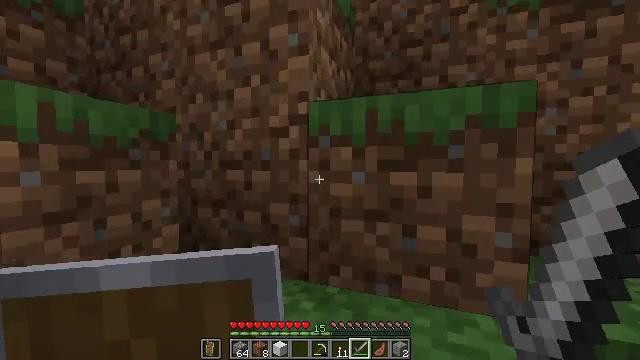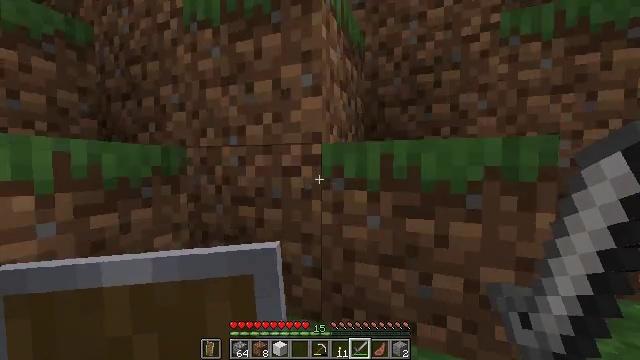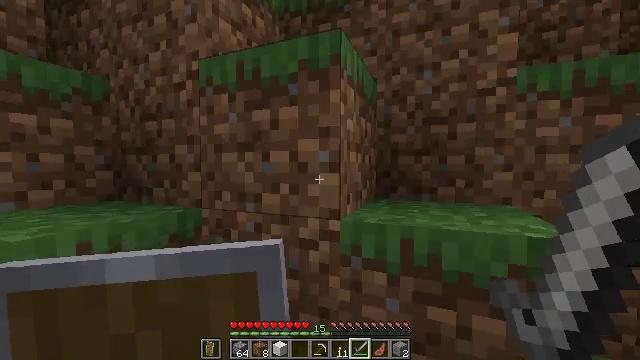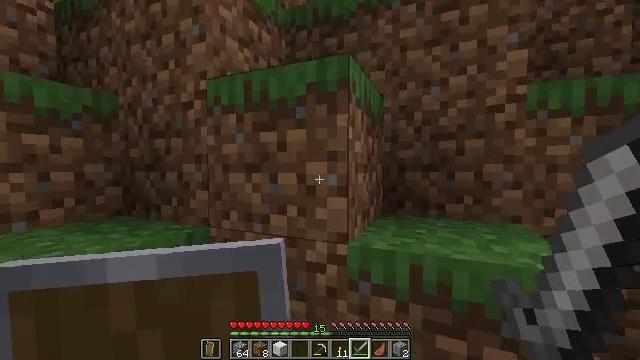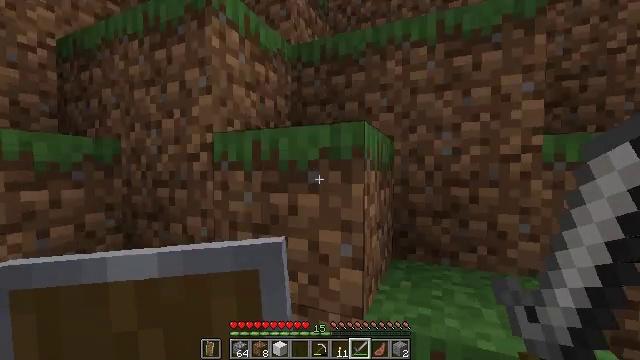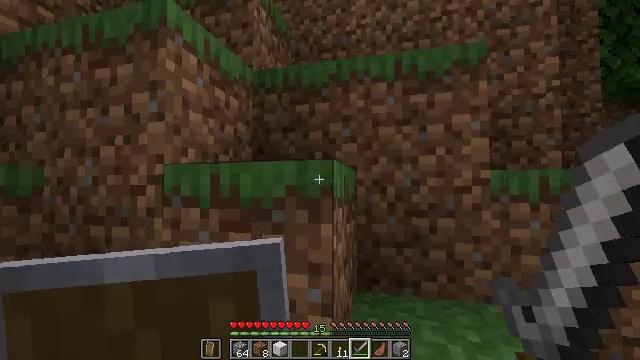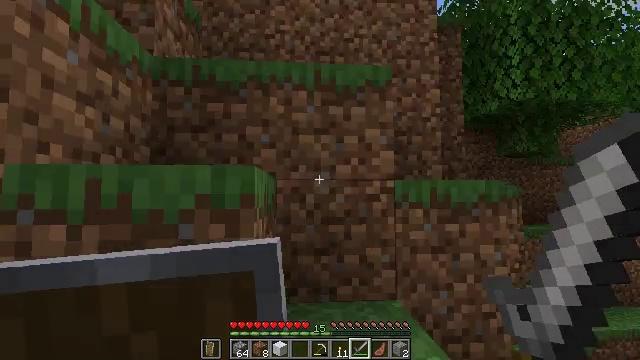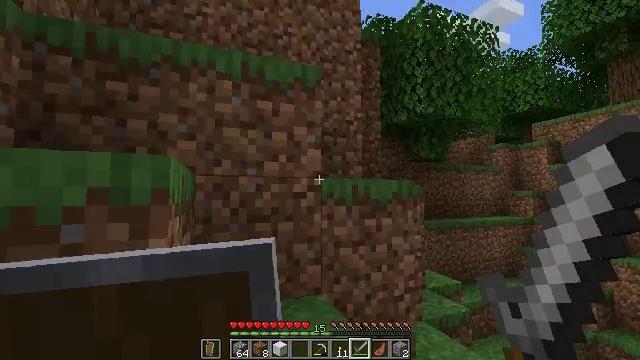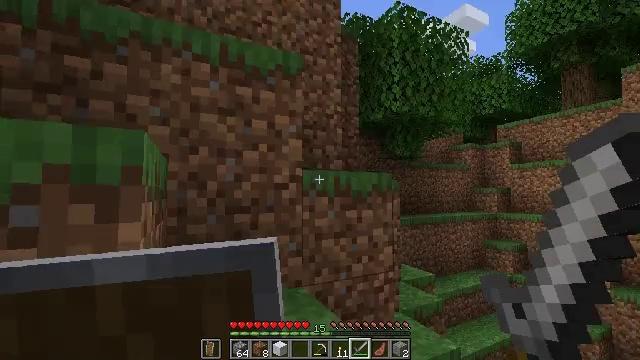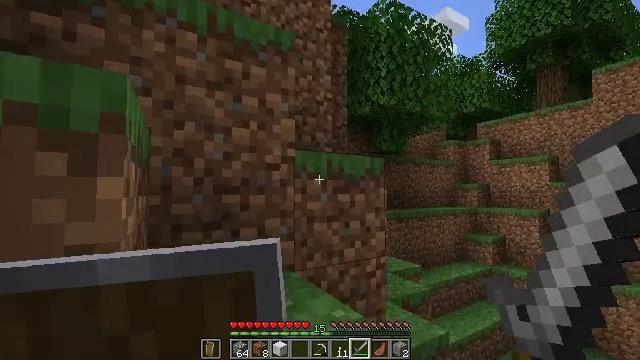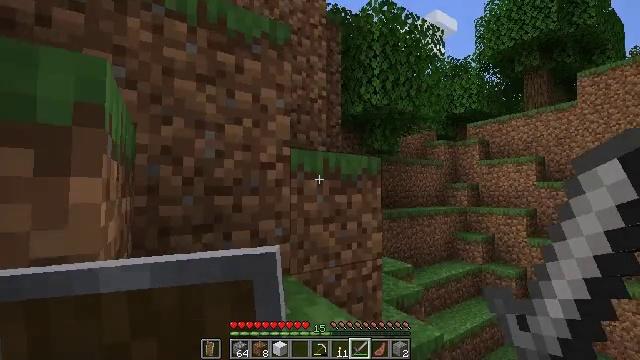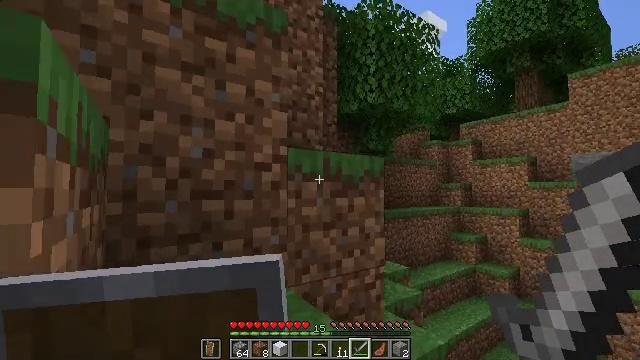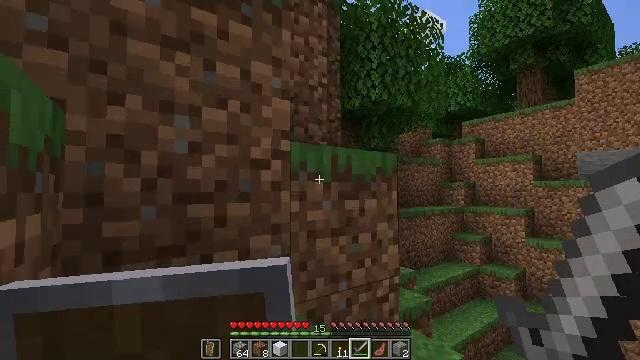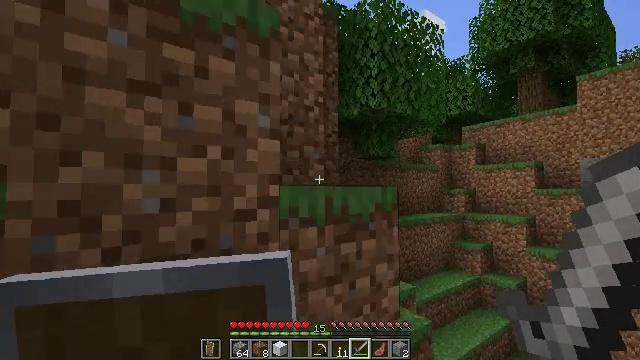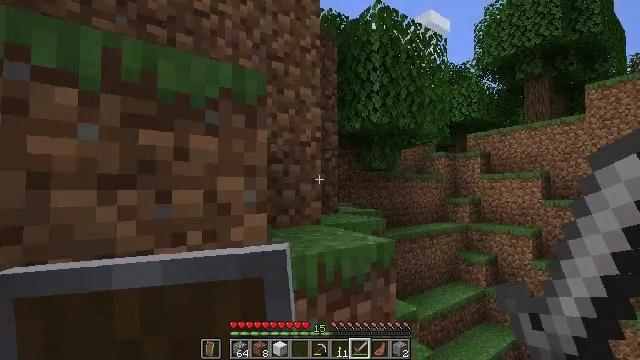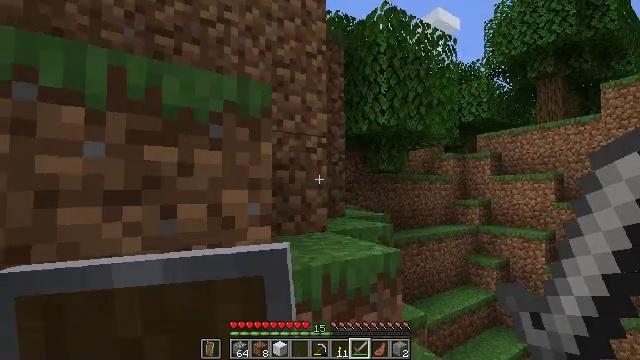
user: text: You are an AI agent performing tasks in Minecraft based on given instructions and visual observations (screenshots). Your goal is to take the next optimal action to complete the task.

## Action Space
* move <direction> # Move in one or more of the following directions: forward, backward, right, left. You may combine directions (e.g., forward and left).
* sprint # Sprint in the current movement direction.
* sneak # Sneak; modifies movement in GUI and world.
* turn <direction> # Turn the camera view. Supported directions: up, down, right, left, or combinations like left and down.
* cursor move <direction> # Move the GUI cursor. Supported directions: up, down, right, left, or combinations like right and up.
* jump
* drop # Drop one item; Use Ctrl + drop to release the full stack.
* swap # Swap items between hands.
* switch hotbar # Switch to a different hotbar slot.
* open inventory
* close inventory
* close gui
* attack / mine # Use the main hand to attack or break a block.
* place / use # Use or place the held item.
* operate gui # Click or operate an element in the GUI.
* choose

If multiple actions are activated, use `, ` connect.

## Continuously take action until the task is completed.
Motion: motion action
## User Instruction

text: Catch and kill the tropical fish.
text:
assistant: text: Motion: move forward, jump
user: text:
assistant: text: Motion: move forward, jump
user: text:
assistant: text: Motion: move forward, jump
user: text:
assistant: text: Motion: move forward, jump
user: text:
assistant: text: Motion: move forward, turn right and up
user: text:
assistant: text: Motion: move forward, turn right and up
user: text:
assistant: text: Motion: move forward, turn right
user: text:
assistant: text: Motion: move forward, turn right
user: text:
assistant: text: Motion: move forward, turn right
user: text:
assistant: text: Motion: move forward, turn right
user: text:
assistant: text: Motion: move forward, turn right
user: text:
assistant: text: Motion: move forward
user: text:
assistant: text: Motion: move forward, jump
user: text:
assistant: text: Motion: move forward, jump
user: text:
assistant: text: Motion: move forward, turn left, jump
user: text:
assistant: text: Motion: move forward, turn left, jump
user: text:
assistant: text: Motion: move forward, turn left and down, jump
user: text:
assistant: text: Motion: move forward, turn left
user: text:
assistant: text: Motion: move forward, turn left
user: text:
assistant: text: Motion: move forward, turn left
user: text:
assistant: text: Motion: move forward, turn left
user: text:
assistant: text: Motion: move forward, turn left
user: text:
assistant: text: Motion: move forward, turn left
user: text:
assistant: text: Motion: move forward, turn left, jump
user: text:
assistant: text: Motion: move forward, turn left, jump
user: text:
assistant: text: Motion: move forward, turn left, jump
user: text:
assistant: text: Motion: move forward, turn left, jump
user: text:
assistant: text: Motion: move forward
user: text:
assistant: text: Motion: move forward, turn left
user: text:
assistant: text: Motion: move forward, turn left